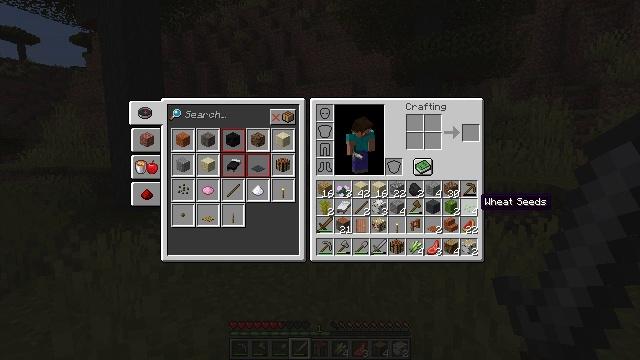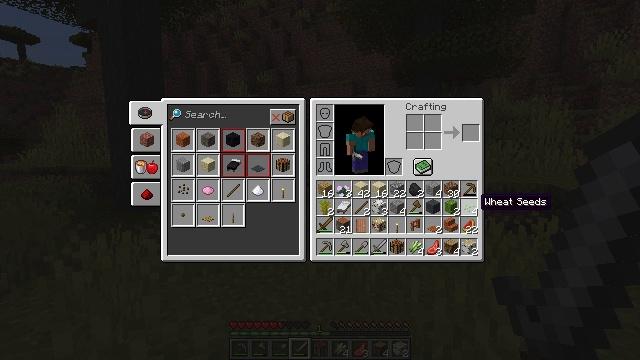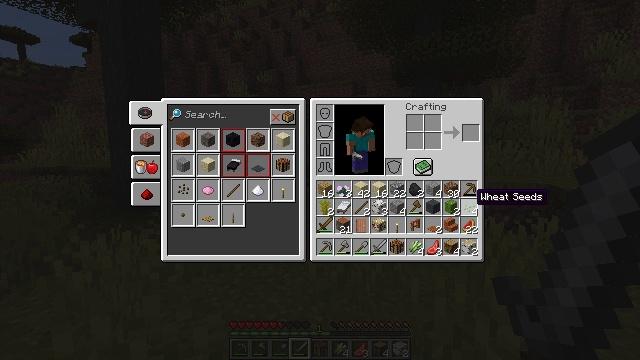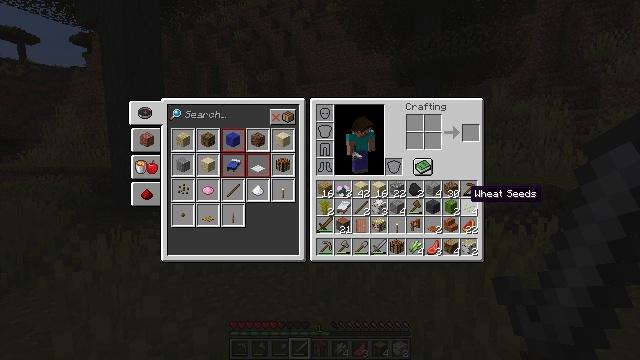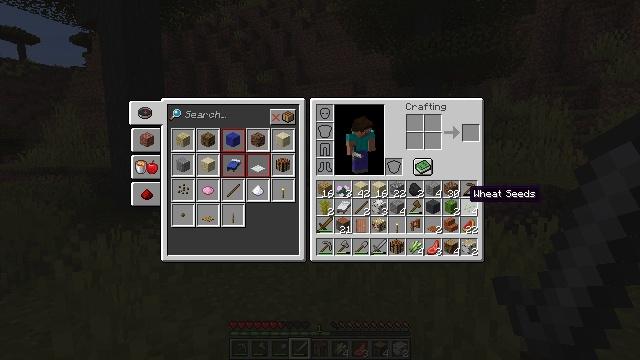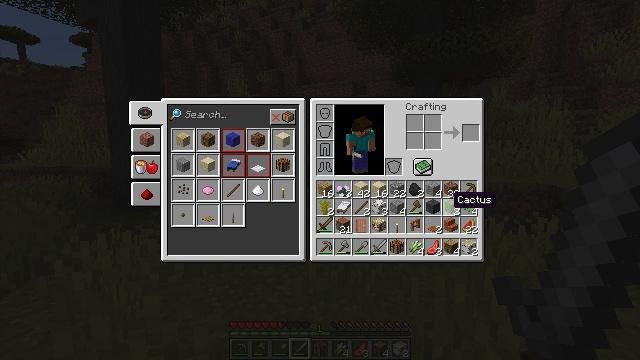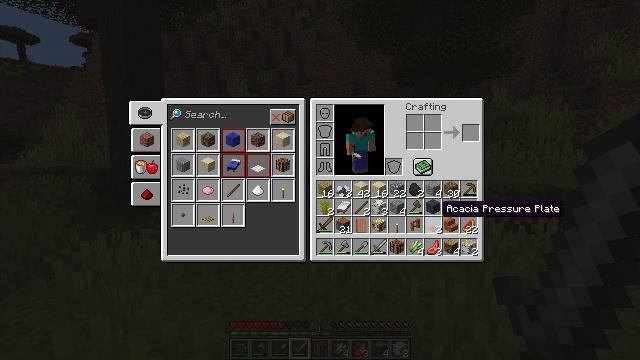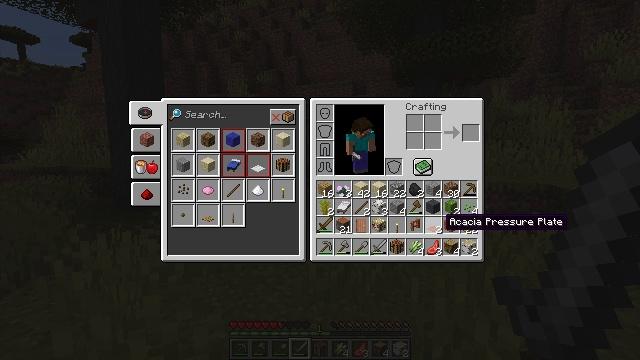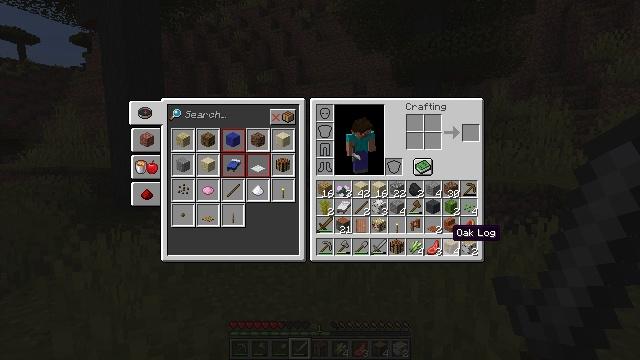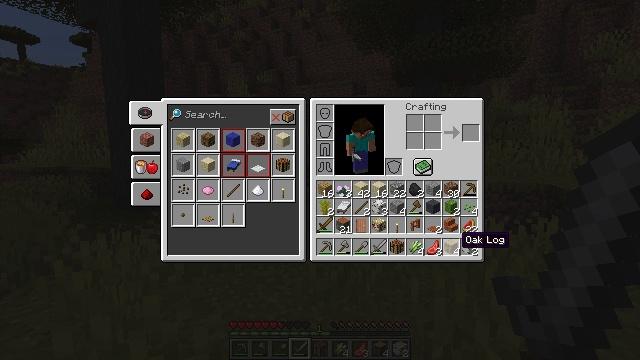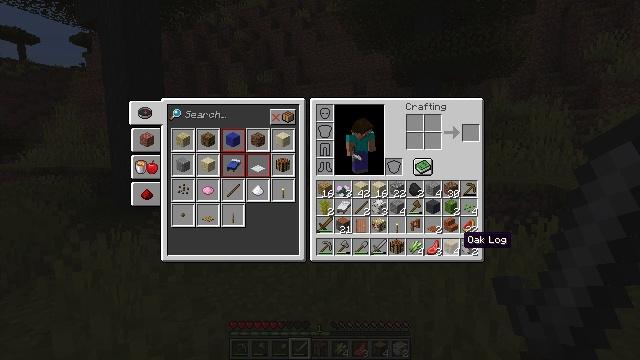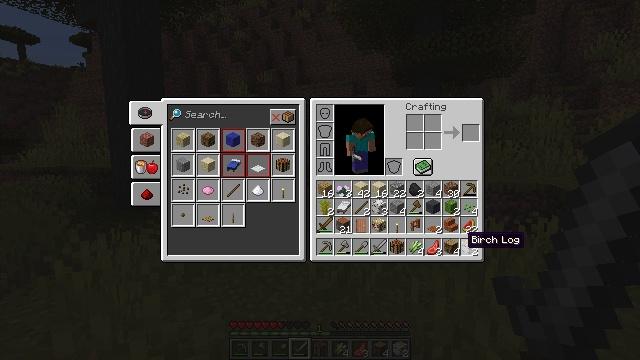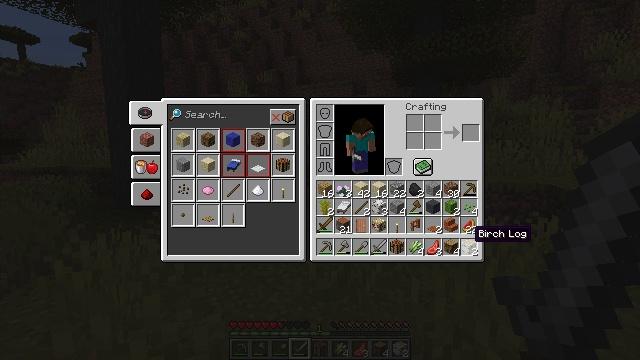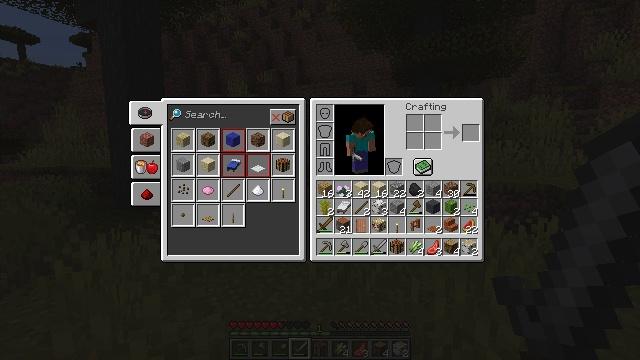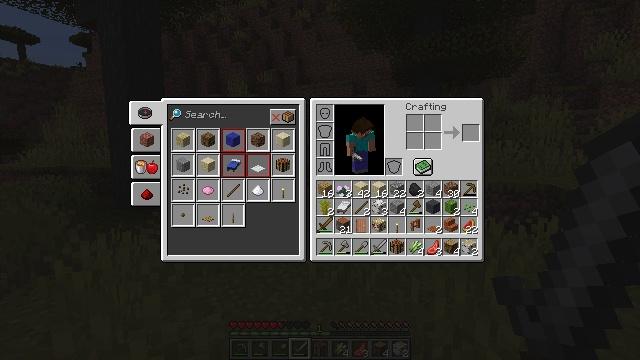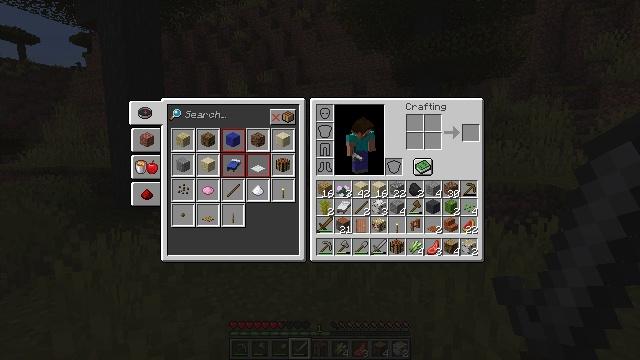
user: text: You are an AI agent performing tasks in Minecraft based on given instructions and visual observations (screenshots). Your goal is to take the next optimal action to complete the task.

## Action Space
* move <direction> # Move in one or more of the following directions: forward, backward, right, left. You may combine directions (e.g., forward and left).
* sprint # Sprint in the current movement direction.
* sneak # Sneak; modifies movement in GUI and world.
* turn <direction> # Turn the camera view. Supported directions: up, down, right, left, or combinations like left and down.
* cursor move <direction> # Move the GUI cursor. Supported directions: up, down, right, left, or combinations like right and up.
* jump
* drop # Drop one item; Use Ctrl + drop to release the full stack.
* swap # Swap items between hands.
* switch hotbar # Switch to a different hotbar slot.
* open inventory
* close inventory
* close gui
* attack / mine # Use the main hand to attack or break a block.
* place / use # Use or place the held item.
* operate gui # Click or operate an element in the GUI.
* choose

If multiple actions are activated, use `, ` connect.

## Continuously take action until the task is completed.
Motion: motion action
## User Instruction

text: Remove acacia stairs from the inventory.
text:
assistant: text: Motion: no_op
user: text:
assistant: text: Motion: no_op
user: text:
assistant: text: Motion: no_op
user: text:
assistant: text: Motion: no_op
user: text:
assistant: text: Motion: cursor move left
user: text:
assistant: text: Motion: cursor move left and down
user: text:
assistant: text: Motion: cursor move down
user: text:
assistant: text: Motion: cursor move right and down
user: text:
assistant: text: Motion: cursor move right and down
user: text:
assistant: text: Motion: no_op
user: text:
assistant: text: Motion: no_op
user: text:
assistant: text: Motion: cursor move right
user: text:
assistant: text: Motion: no_op
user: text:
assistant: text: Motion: no_op
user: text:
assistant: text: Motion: cursor move right
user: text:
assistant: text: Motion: cursor move right
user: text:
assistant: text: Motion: no_op
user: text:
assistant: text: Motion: no_op
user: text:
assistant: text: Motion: cursor move left
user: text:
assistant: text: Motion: cursor move left
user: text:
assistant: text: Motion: cursor move left
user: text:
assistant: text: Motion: no_op
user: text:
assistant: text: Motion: no_op
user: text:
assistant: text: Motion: no_op
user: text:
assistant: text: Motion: no_op
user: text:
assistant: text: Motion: no_op
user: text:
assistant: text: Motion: no_op
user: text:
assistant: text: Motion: no_op
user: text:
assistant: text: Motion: no_op
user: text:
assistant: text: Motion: no_op